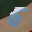
Label: 5